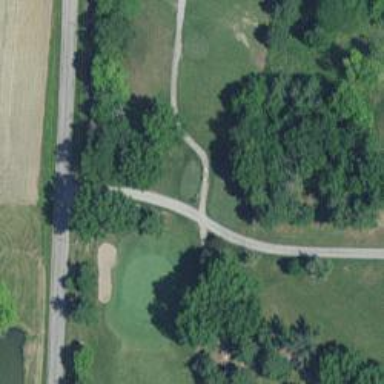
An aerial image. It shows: Golf tee.